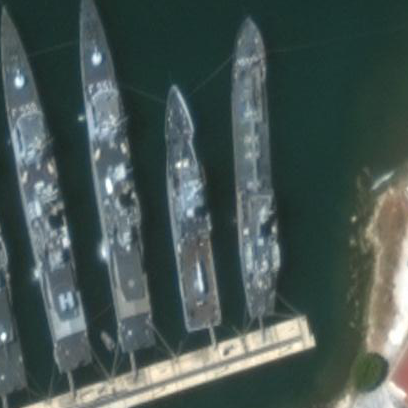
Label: combat